Interaction volume radius: 5 \u00c5
Interaction volume height: 25 \u00c5
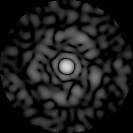
Disorder parameter: 0.8676